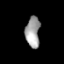
Tissue: prostate
Cell type: T cells
Senescence score: 0.3511
Nuclear area (px): 436
Mean DAPI intensity: 160.05